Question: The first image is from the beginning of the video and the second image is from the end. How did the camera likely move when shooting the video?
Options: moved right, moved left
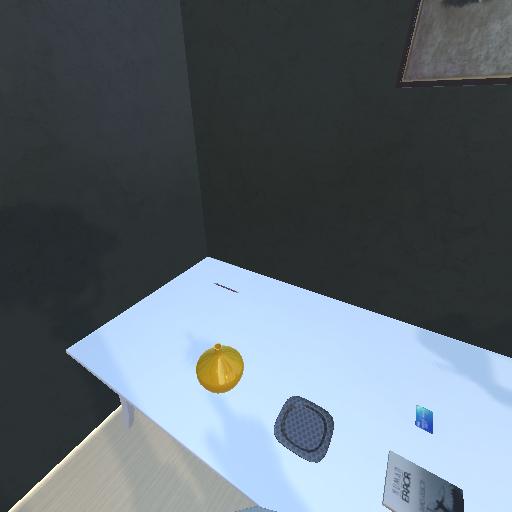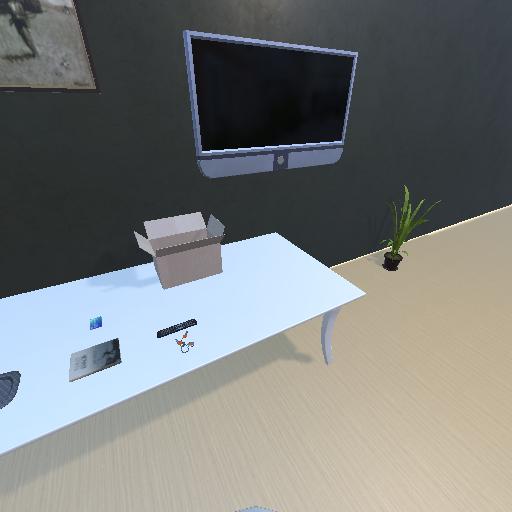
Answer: moved right